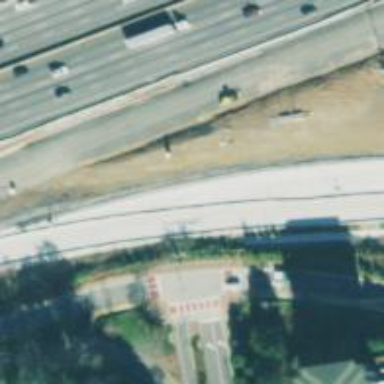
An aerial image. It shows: Asphalt road junction with Diverging Diamond Interchange (DDI) design.